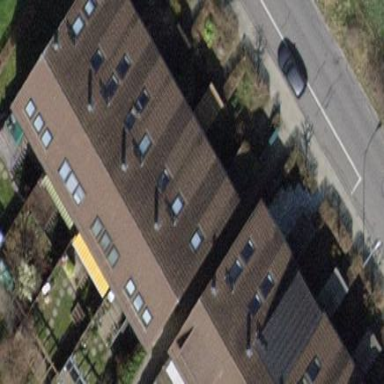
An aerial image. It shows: Terrace building.